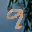
Label: 9